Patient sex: F
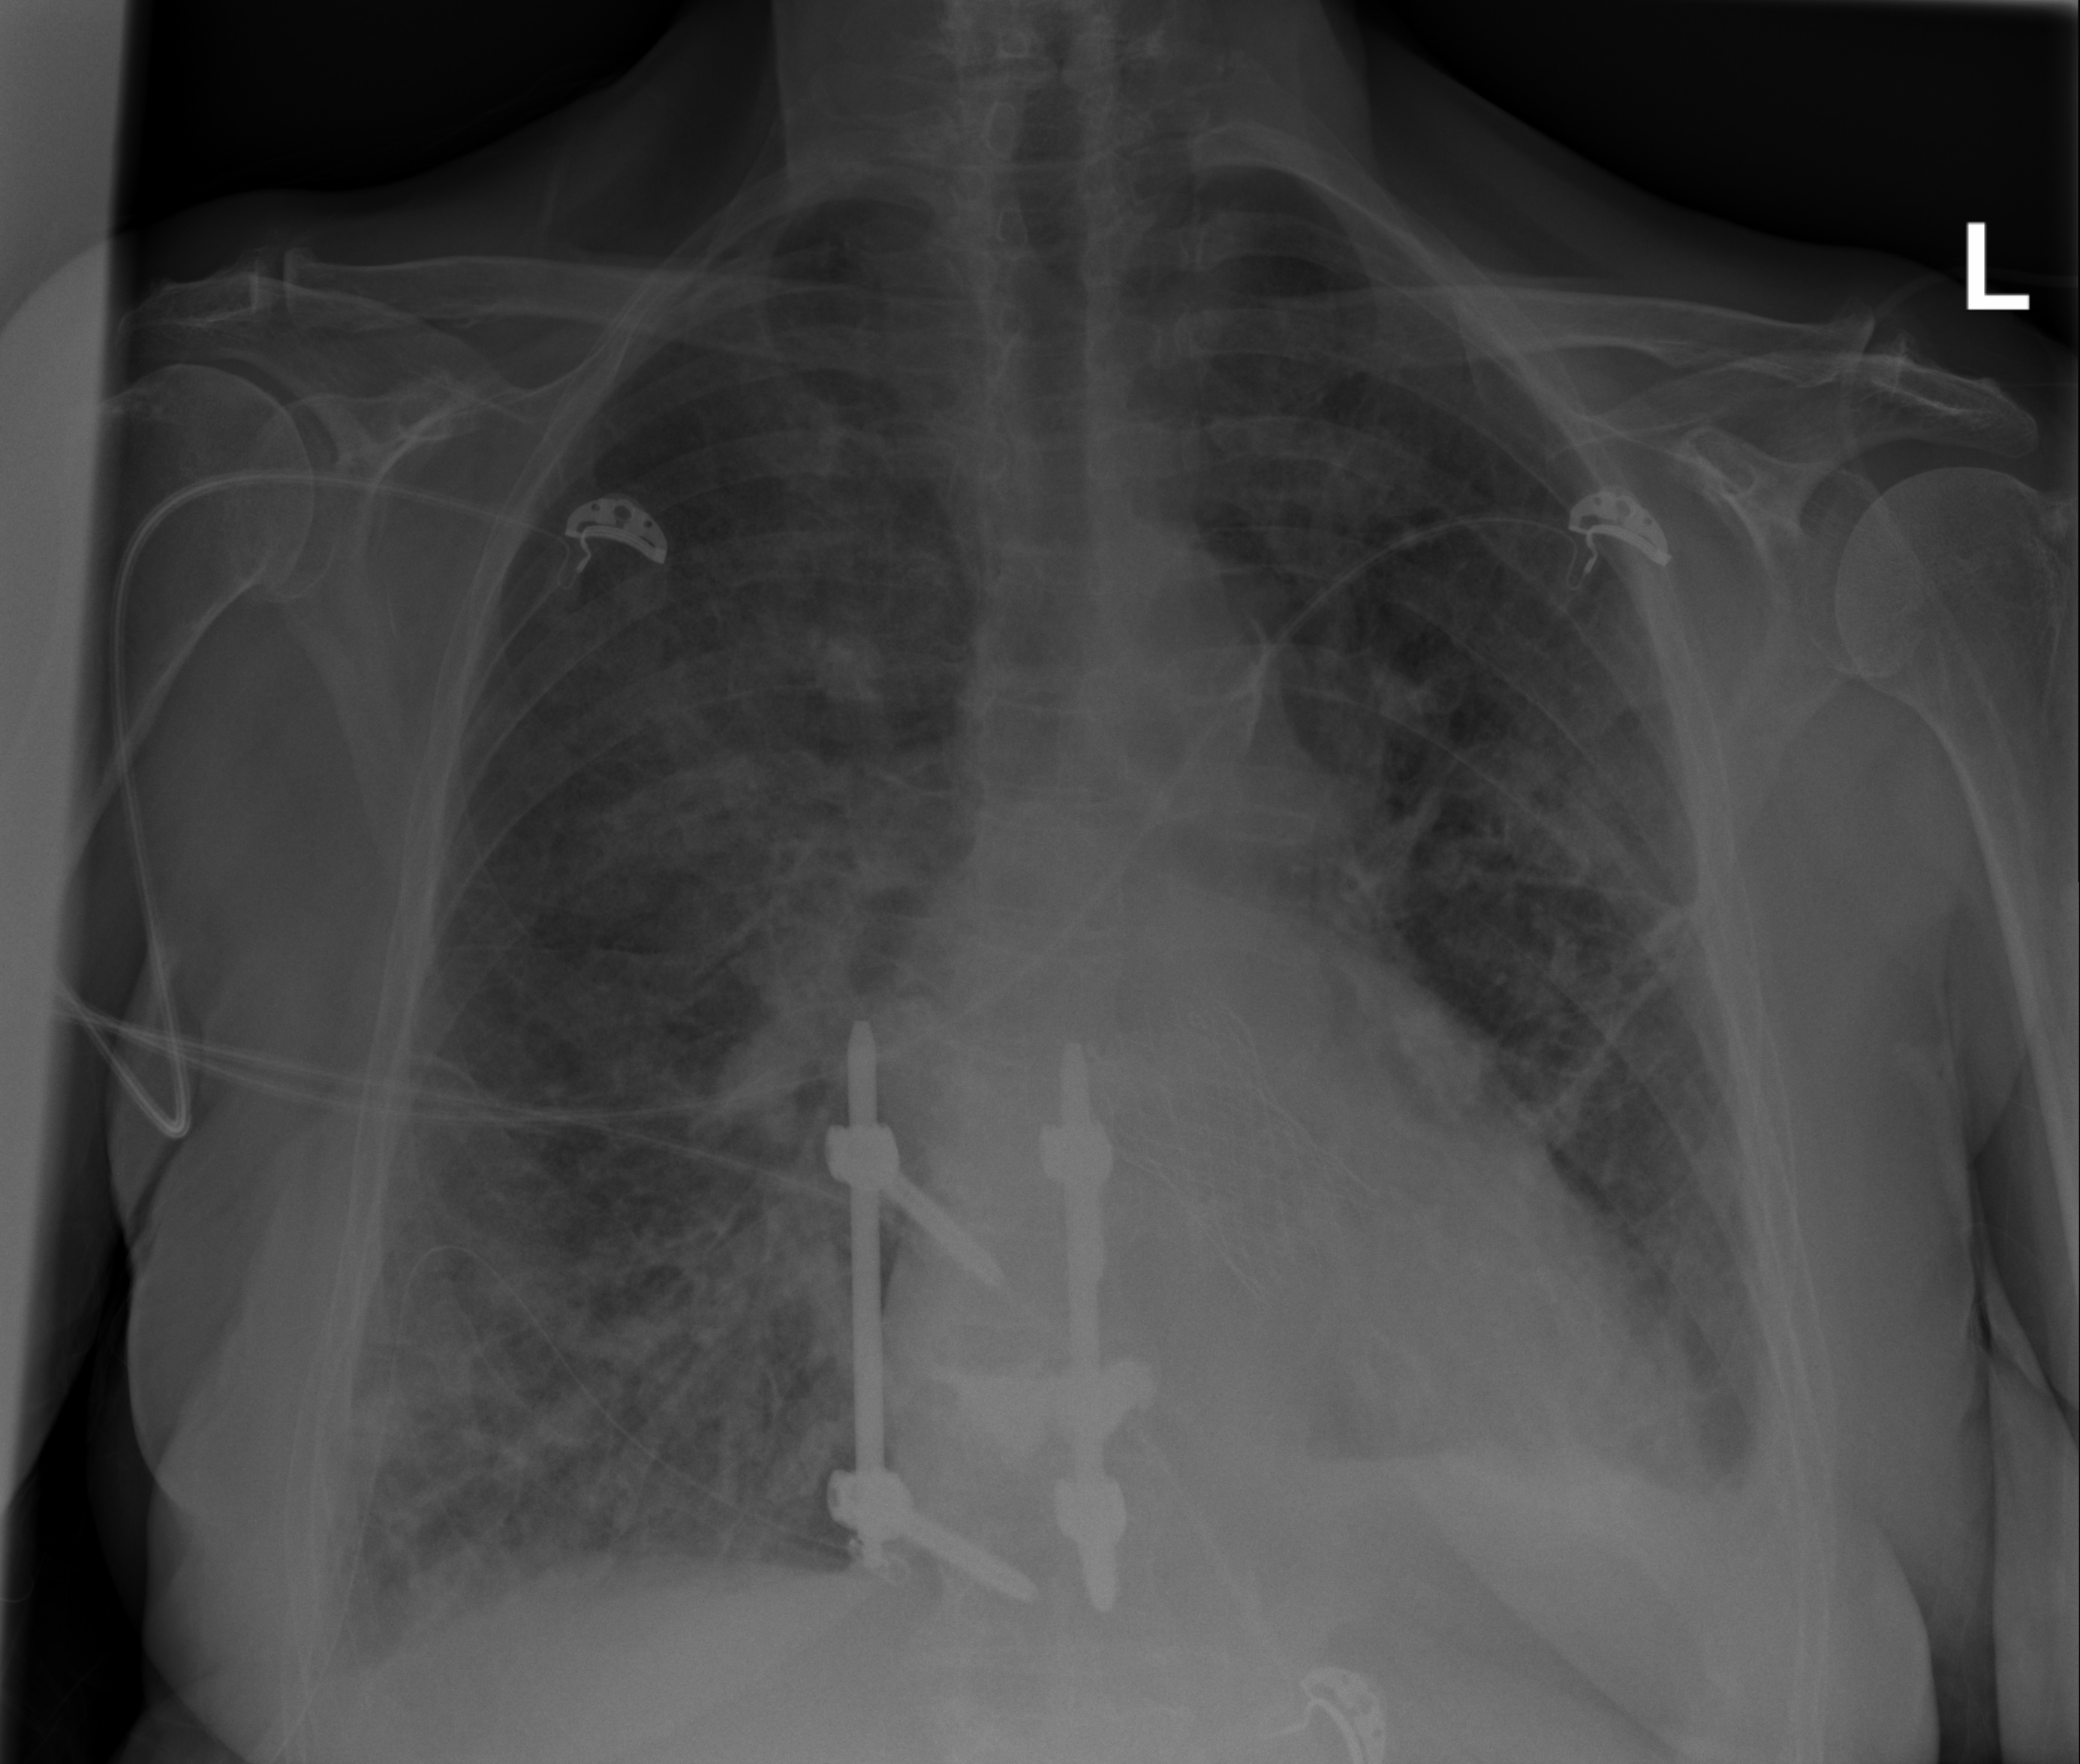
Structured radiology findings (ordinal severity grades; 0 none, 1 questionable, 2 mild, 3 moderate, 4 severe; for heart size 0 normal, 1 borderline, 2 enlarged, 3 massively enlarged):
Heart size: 1
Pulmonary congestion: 2
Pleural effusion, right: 1
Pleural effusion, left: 2
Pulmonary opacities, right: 2
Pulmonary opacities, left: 2
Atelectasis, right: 2
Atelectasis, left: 2